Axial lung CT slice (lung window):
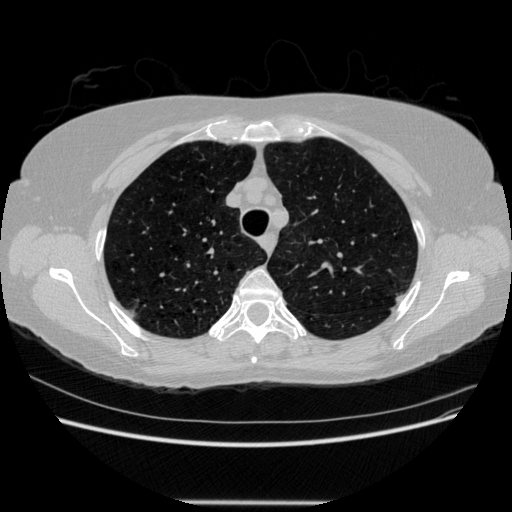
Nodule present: no